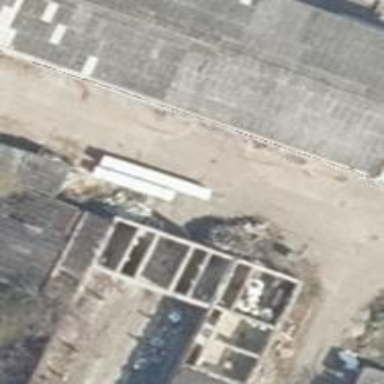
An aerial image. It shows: Cowshed building.